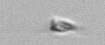
Label: Calciopappus